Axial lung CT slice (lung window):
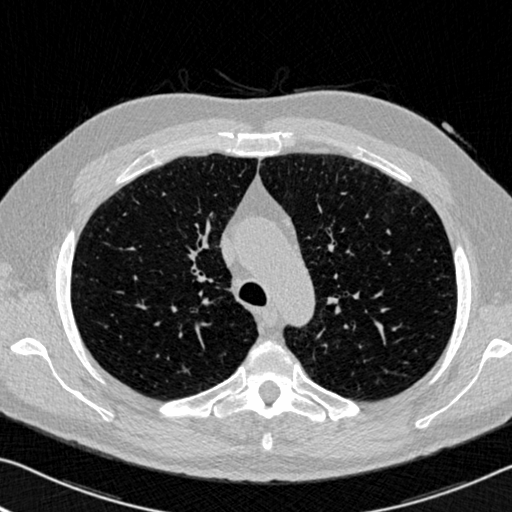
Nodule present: no